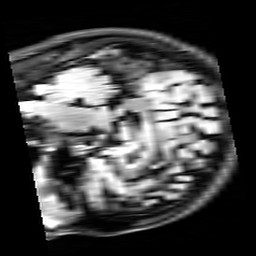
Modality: FLAIR
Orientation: sagittal
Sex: female
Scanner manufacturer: siemens
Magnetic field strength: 3 T
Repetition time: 10 s
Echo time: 0.09 s